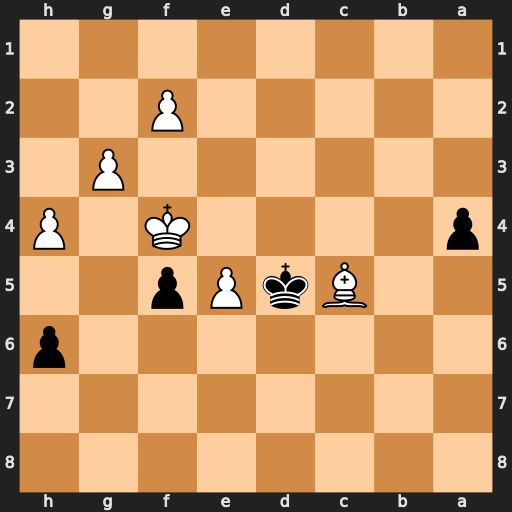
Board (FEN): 8/8/7p/2BkPp2/p4K1P/6P1/5P2/8
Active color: b
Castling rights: -
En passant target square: -
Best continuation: Kxc5 Kxf5 a3 e6 Kd6